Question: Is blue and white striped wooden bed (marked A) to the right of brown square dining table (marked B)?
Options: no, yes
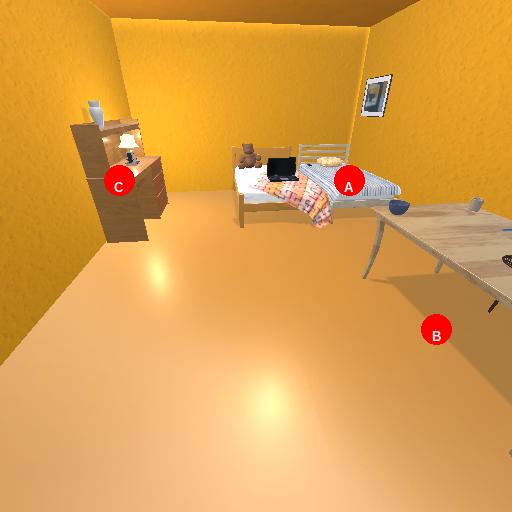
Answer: no